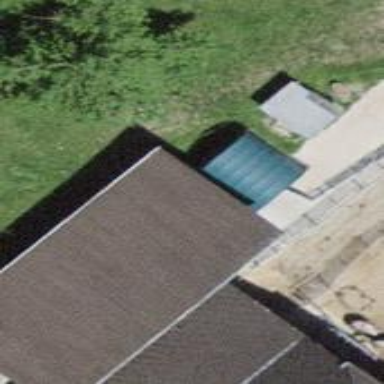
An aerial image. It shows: Farm building.